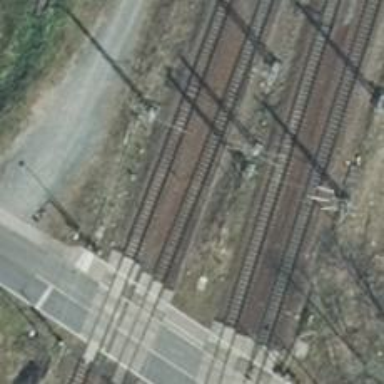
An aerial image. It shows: Railway signal.